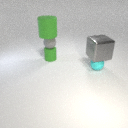
large gray metal cube above small cyan rubber sphere